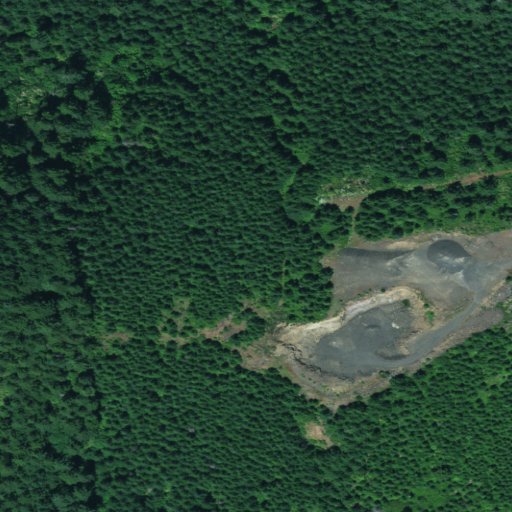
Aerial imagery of mountain in Oregon named Tom Mount containing evergreen forest and shrub